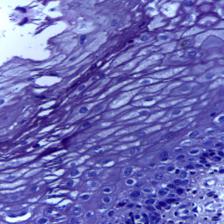
Diagnosis: OSCC